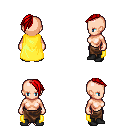
a pixel art fantasy rpg character, female body template, human, light skin, yellow cape, robe skirt, red long mohawk hairstyle, black shoes, four views (front, back, left, right), 2x2 character sprite sheet, small pixel art, hard edges, no anti-aliasing